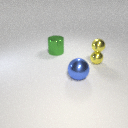
large green metal cylinder to the left of small yellow metal sphere